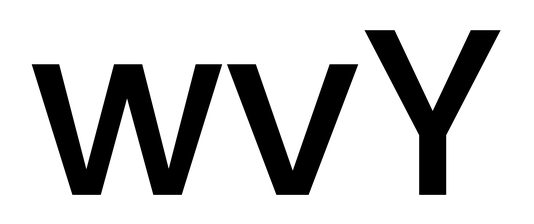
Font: Poppins-Medium